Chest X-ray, PA view. Patient: 53 years old, sex M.
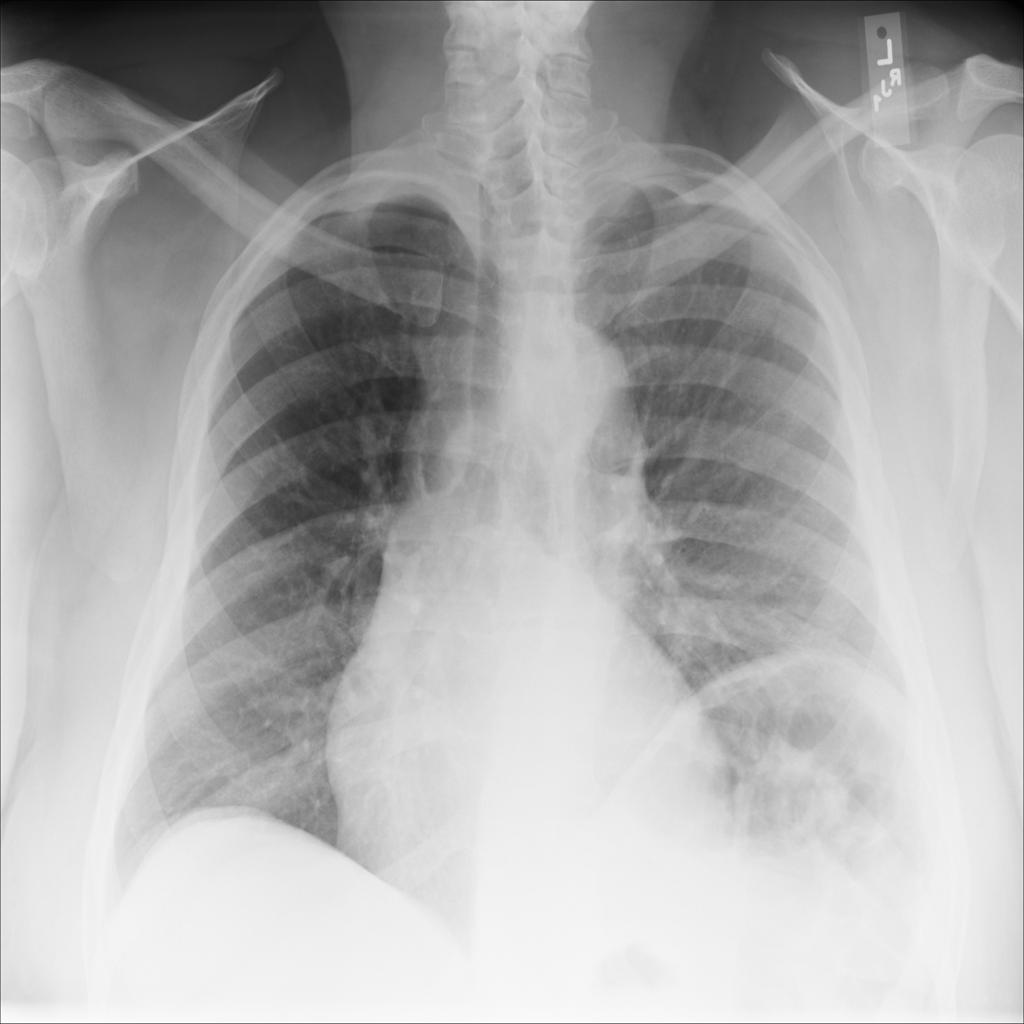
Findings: No Finding